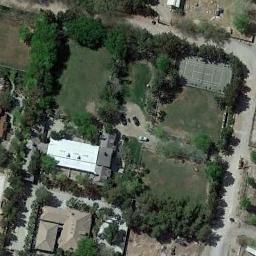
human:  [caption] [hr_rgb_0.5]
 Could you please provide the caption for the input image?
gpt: The tennis court on the lawn is surrounded by trees and there are some buildings nearby .

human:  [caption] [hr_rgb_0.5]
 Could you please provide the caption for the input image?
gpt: The tennis court is on the grass next to some trees .

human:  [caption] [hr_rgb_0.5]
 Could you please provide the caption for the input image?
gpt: Many trees are near the tennis court .

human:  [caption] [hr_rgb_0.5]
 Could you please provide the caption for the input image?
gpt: There is a tennis court in the playground .

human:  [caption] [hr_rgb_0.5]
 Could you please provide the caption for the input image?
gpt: There are some green trees beside the tennis court .